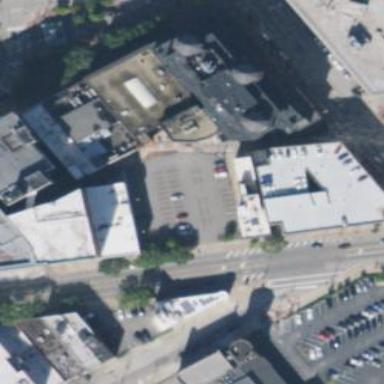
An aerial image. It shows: Parking area with surface.